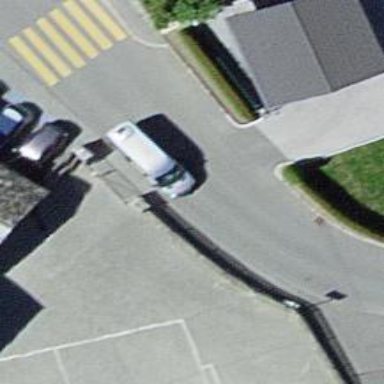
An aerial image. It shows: Sidewalk along the footway.